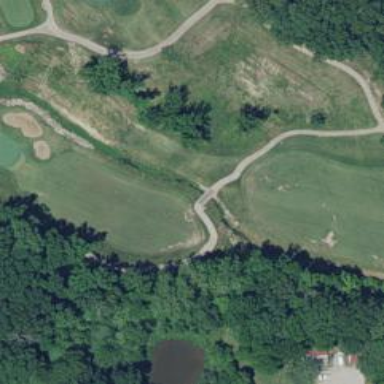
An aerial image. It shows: Service road with bridge used as golf cart path.